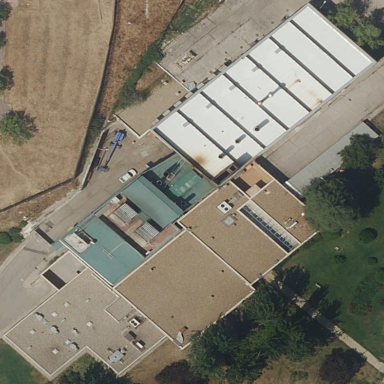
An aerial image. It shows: Hospital building.